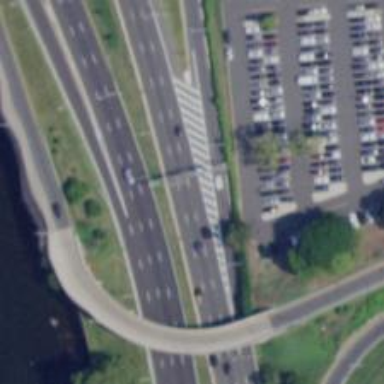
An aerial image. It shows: Urban freeway or expressway.